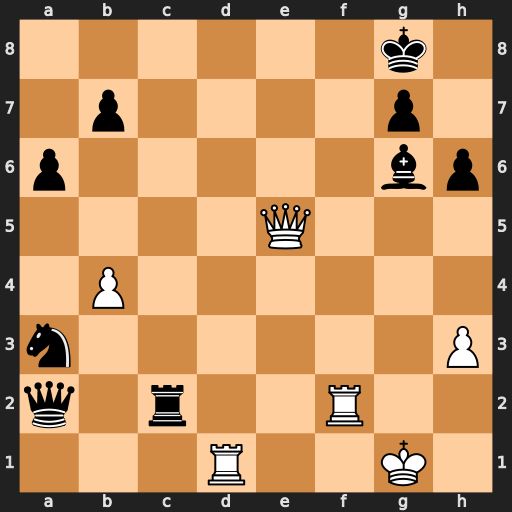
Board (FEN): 6k1/1p4p1/p5bp/4Q3/1P6/n6P/q1r2R2/3R2K1
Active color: w
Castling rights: -
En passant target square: -
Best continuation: Rd7 Qb1+ Rf1 Rg2+ Kxg2 Qe4+ Qxe4